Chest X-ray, AP view. Patient: 34 years old, sex F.
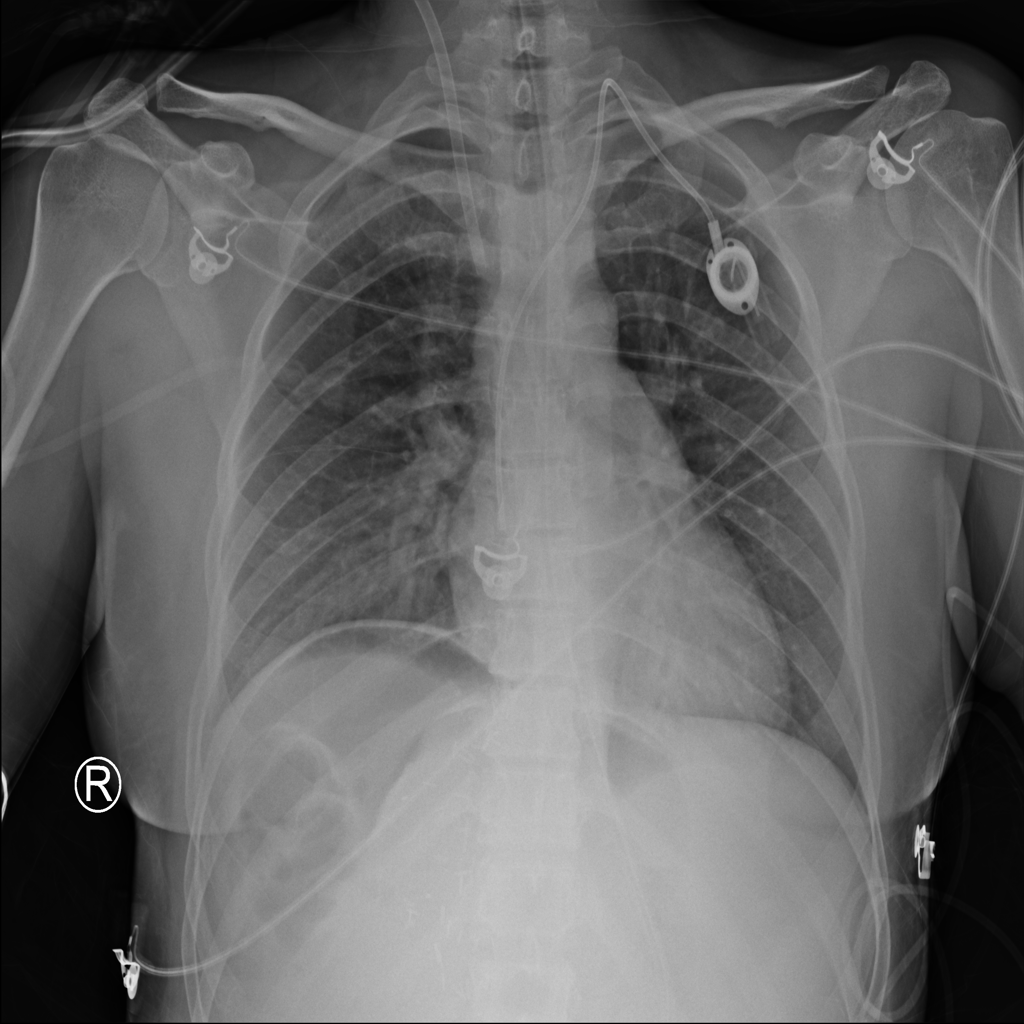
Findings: No Finding